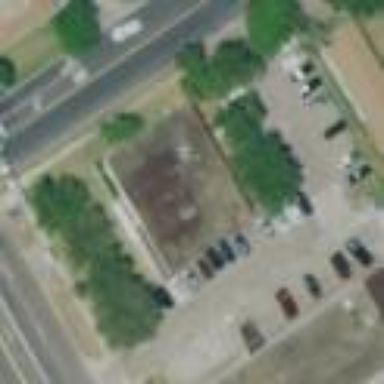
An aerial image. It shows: Clinic.